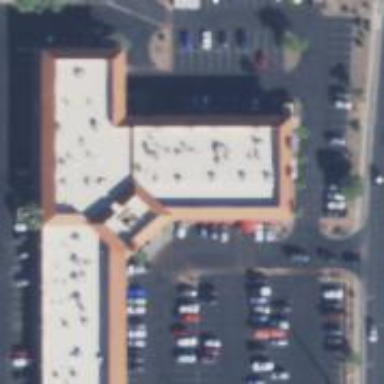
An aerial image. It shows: Supermarket building.